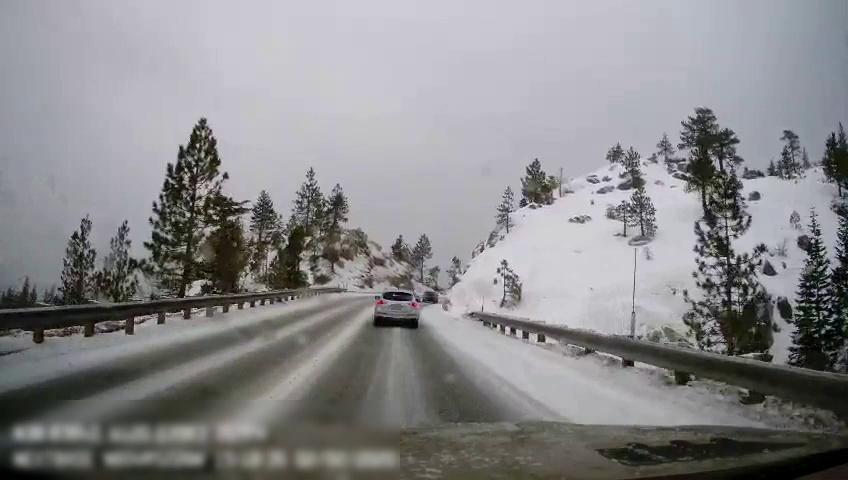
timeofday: Day
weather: Snowy
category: Drivable Space
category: Vehicles | Car
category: Vehicles | Car